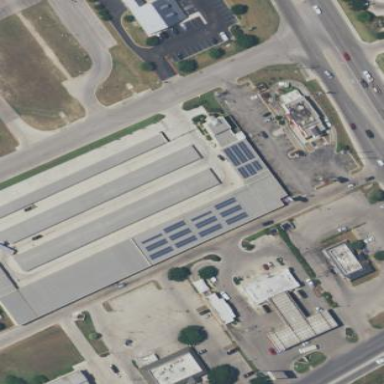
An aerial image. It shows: Storage rental shop located in building.